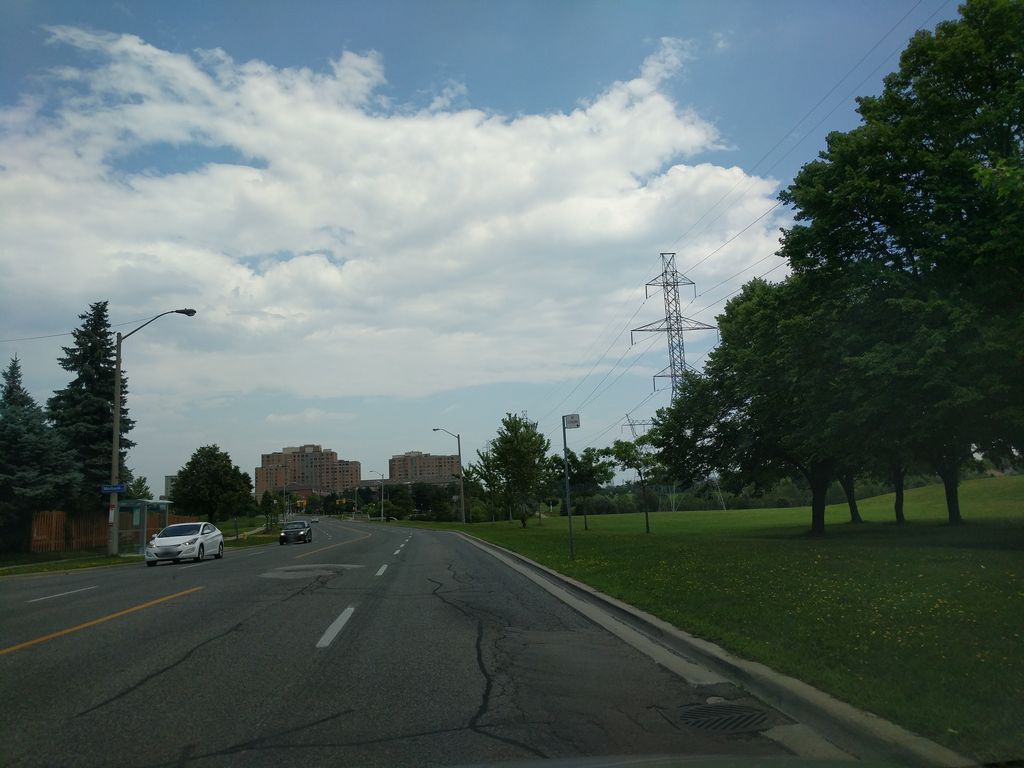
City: toronto